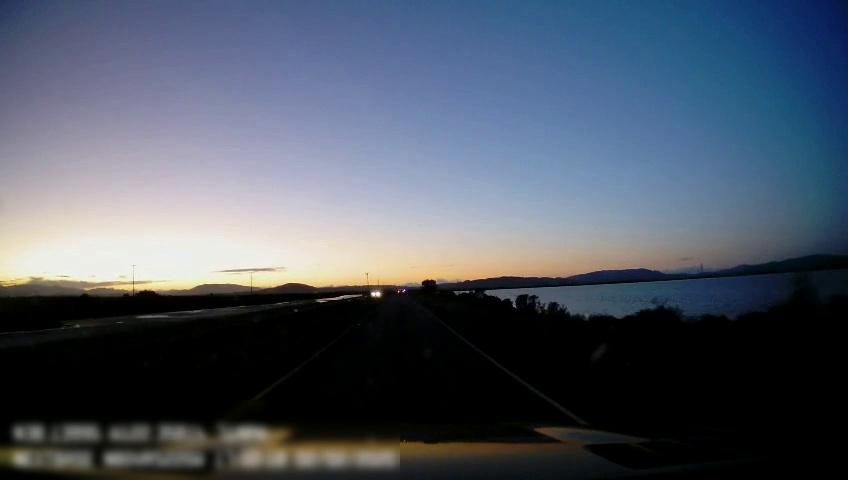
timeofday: Dusk/Dawn/Twilight
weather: Sunny
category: Drivable Space
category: Vehicles | Car
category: Lanes | Current Lane
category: Lanes | Current Lane